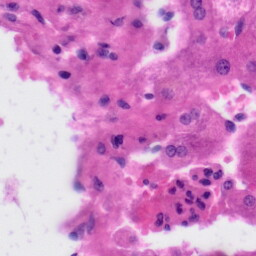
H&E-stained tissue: Liver